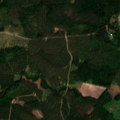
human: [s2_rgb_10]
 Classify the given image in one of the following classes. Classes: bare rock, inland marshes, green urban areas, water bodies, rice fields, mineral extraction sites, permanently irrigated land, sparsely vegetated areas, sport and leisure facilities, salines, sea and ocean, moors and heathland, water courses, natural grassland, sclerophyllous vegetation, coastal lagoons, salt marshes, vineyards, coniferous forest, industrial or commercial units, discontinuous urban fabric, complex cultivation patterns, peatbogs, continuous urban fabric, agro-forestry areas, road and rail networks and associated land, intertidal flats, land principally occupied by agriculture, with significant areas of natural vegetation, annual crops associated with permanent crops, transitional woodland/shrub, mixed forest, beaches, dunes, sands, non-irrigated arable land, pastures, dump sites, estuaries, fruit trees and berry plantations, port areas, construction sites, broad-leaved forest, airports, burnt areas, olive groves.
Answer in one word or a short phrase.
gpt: coniferous forest, mixed forest